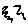
Label: zigzag